Aerial crown-view tile of a tropical tree (Barro Colorado Island, Panama), acquired 20240813:
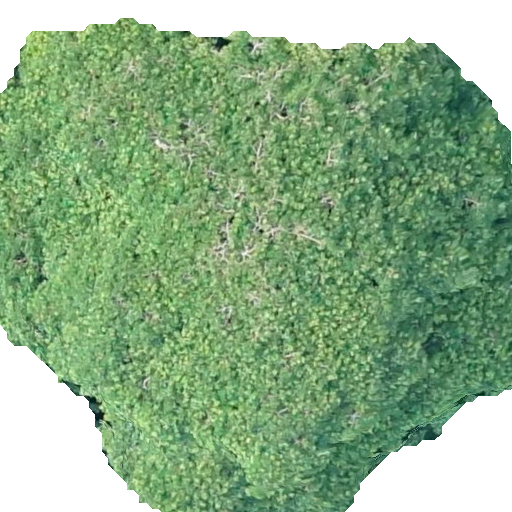
Species: Hura crepitans
GBIF accepted scientific name: Hura crepitans
Crown area: 340.157 m²